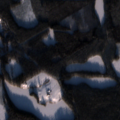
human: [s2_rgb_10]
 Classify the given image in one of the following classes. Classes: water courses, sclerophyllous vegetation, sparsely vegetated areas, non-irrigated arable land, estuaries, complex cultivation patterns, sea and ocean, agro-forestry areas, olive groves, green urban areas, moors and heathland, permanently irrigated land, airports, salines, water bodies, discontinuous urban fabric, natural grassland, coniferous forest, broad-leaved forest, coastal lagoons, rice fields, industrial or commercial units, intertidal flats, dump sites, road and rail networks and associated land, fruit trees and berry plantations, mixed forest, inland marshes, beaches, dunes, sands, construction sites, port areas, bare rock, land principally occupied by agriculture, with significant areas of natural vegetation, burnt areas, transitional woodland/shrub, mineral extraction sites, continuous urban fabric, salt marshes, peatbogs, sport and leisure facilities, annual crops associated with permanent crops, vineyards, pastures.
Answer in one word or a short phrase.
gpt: coniferous forest, transitional woodland/shrub